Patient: sex M, age 60
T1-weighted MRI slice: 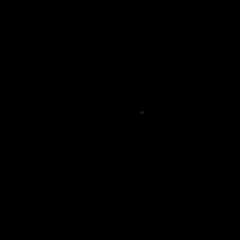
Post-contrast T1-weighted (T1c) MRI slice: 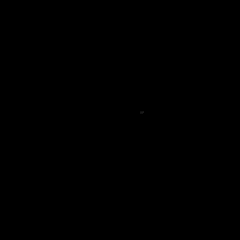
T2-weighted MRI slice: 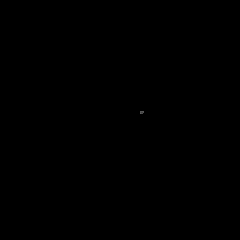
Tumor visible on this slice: no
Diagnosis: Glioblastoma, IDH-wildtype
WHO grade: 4